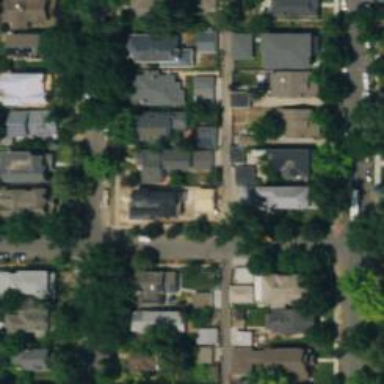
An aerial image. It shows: Alleyway designated as service road.